Field crop: maize
Growth stage: 1
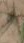
Species: salsola